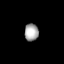
Tissue: lung
Cell type: T cells
Senescence score: 0.6134
Nuclear area (px): 237
Mean DAPI intensity: 166.759